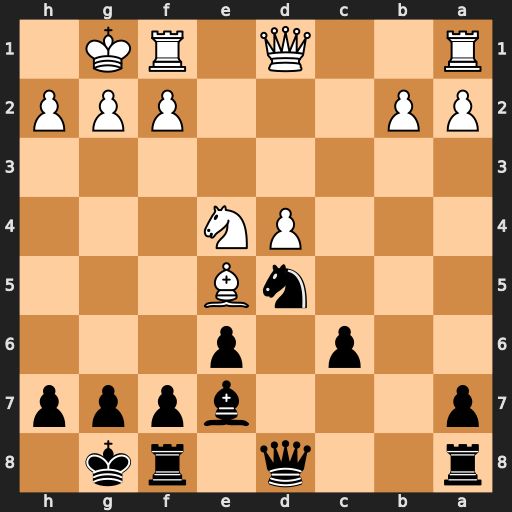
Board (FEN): r2q1rk1/p3bppp/2p1p3/3nB3/3PN3/8/PP3PPP/R2Q1RK1
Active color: b
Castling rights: -
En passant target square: -
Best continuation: f6 Bg3 f5 Nd2 f4